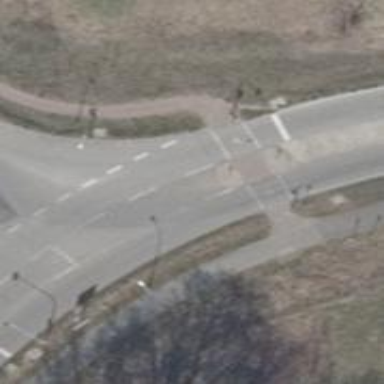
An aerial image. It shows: Crossing with traffic signals.